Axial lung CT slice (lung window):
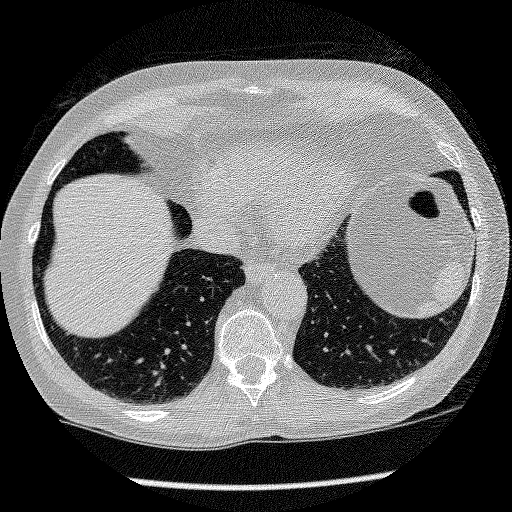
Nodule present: no